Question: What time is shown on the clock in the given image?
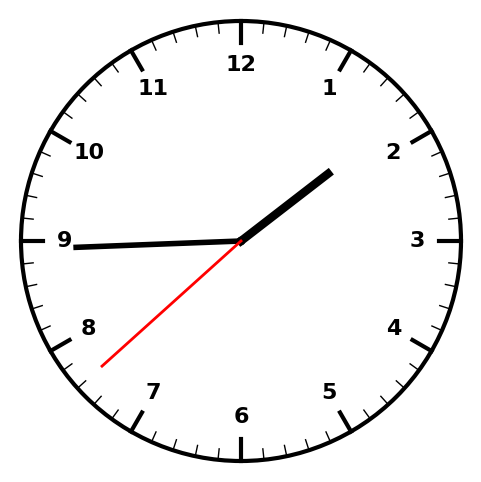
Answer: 01:44:38